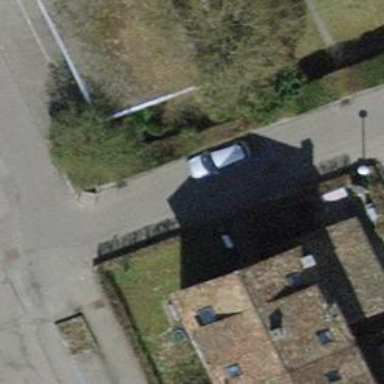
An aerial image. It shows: Building with tile roof.